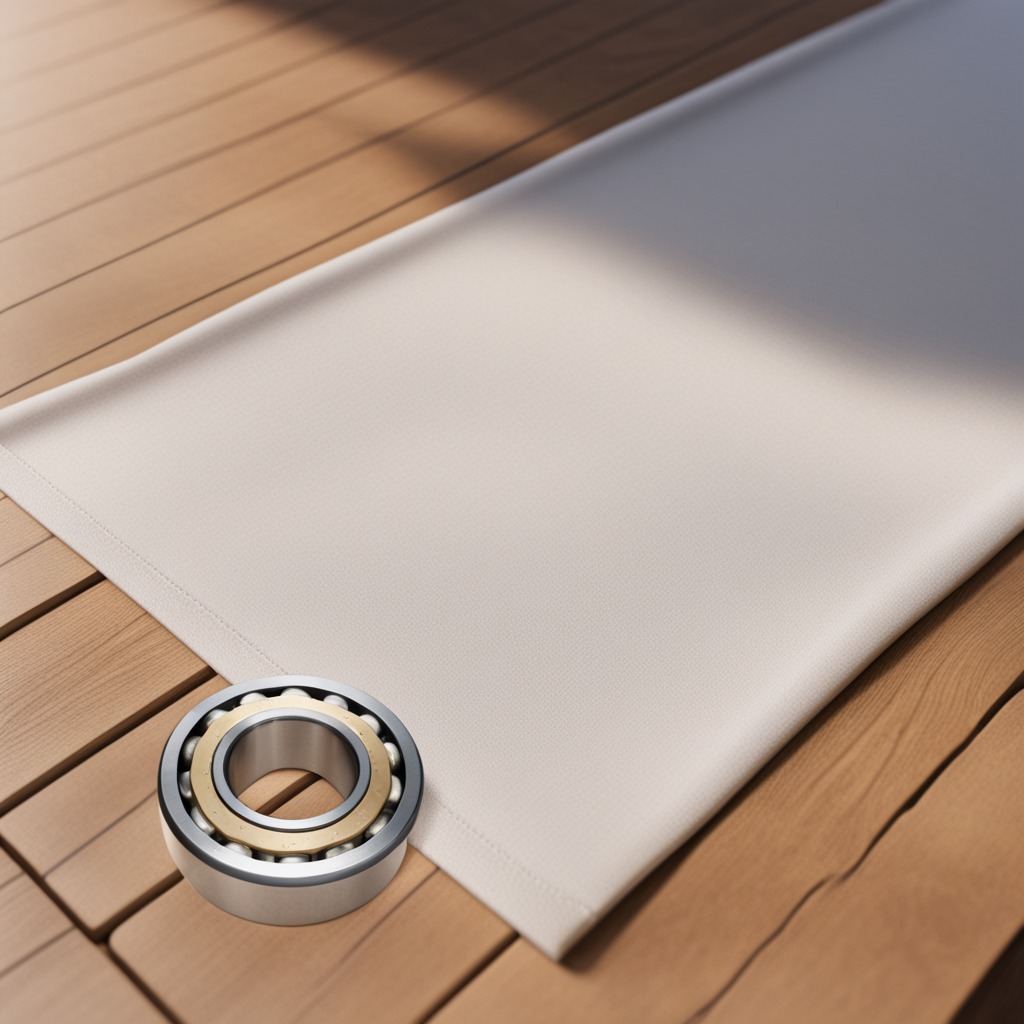
A metal ball bearing lies on the wooden table.